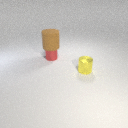
large brown rubber cylinder above small red metal cylinder